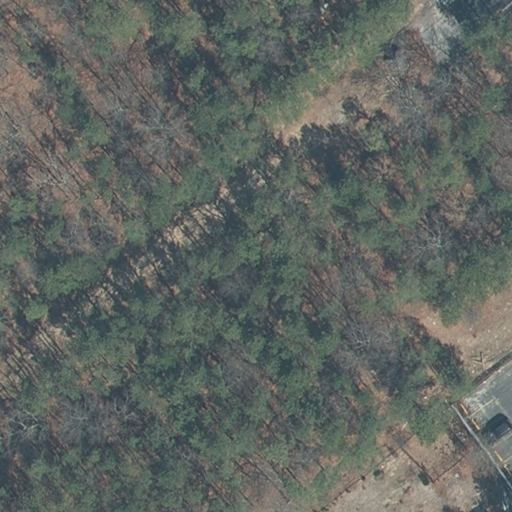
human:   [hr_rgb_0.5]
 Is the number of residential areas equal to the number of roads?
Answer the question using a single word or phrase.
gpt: no

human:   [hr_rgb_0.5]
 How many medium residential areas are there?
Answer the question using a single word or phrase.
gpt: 0

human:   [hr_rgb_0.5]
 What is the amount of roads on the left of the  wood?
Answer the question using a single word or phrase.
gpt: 0

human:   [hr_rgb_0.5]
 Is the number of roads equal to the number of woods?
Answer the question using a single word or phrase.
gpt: no

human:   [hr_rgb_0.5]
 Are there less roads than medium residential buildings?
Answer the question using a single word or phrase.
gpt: no

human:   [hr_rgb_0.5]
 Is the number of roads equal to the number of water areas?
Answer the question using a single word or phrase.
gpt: no

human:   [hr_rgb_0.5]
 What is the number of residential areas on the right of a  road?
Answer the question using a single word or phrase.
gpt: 1

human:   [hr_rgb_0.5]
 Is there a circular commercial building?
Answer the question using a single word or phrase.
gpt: no

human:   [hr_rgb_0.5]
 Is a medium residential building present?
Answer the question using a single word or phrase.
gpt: no

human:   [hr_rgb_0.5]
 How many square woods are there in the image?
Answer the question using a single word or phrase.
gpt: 0

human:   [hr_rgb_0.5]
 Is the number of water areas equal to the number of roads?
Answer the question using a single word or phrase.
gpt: no

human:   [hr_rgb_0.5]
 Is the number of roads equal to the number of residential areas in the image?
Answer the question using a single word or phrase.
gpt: no

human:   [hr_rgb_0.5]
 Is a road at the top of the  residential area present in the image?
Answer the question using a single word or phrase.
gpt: no

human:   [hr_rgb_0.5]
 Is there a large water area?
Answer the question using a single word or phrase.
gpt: no

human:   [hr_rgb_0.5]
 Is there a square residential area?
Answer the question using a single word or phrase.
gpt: no

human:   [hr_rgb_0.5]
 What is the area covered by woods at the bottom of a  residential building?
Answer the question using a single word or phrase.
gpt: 0m2

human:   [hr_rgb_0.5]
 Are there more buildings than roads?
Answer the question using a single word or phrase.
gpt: no

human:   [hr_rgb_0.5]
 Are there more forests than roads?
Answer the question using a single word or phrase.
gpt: no

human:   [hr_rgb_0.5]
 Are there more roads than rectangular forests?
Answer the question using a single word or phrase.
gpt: yes

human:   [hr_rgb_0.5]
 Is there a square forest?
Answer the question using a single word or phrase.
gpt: no

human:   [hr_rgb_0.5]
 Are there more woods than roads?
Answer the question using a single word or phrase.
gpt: no

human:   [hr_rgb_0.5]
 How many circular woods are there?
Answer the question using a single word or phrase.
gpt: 0

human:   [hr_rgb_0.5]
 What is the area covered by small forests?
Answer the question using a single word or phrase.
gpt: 0m2

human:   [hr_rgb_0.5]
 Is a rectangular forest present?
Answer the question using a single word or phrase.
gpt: yes

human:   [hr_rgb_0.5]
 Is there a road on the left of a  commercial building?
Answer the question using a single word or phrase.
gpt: no

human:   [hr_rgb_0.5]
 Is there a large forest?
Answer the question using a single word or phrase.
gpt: yes

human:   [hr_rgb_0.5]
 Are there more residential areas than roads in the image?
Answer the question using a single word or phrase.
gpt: no

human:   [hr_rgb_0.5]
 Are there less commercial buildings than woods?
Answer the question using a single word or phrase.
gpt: yes

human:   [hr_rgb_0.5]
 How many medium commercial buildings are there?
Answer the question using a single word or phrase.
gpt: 0

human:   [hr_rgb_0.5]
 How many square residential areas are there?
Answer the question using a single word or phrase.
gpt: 0

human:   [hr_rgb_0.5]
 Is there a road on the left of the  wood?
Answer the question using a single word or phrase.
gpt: no

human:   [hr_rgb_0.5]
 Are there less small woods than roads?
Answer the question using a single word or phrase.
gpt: yes

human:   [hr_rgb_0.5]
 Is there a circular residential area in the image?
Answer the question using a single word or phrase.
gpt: no

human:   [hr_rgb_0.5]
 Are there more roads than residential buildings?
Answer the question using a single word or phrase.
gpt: yes

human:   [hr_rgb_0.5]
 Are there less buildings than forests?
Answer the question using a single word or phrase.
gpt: yes

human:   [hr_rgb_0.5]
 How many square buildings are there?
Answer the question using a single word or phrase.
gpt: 0